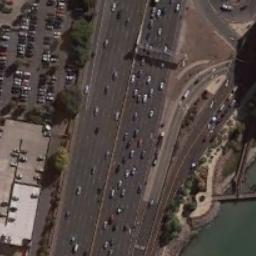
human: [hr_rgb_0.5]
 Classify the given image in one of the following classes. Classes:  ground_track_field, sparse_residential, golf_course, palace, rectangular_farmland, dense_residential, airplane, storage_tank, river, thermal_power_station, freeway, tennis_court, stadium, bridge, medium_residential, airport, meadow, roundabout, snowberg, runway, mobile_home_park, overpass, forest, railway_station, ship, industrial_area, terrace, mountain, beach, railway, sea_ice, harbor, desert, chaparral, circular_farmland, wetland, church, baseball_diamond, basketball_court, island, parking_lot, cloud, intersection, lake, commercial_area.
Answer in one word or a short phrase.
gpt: freeway